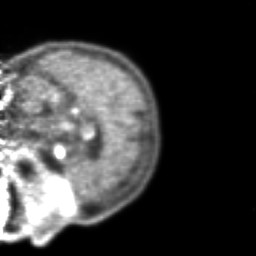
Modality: PET
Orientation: sagittal
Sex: female
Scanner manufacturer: ge